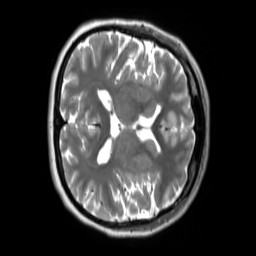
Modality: T2w
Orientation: axial
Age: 23
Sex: female
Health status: ill
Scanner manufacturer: siemens
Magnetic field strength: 3 T
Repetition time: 2.8 s
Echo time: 0.326 s